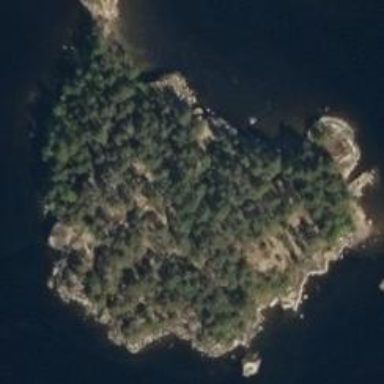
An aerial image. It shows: Islet covered with woodland.